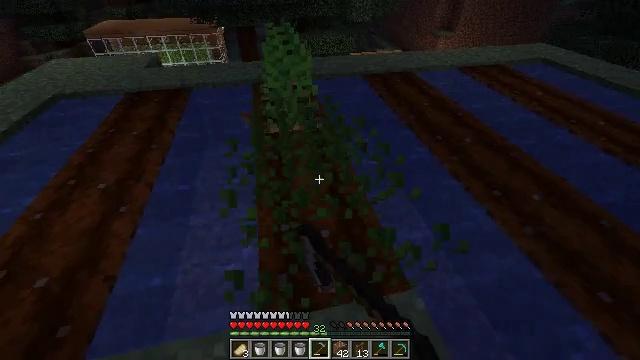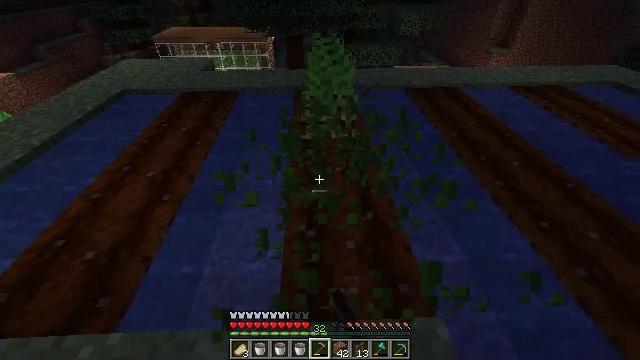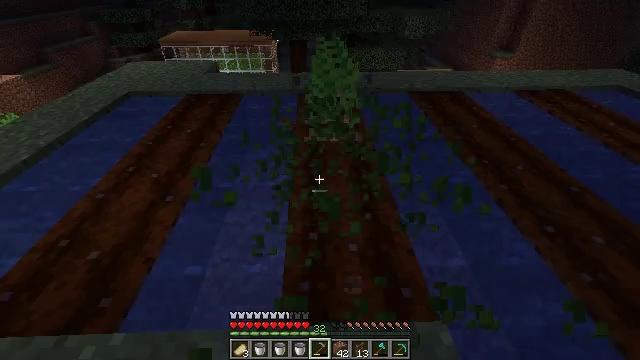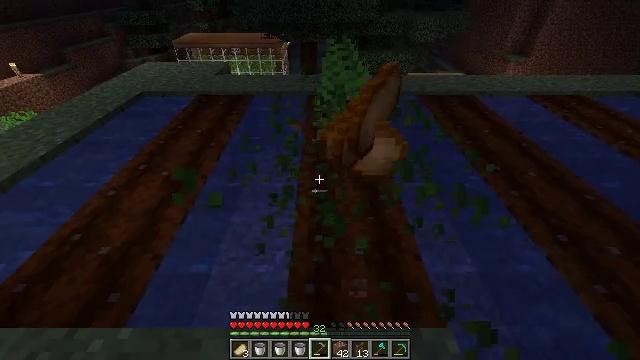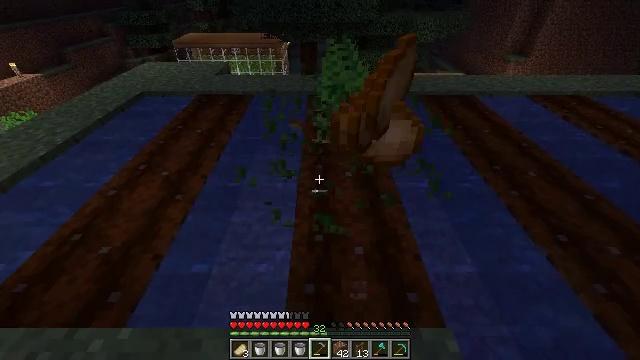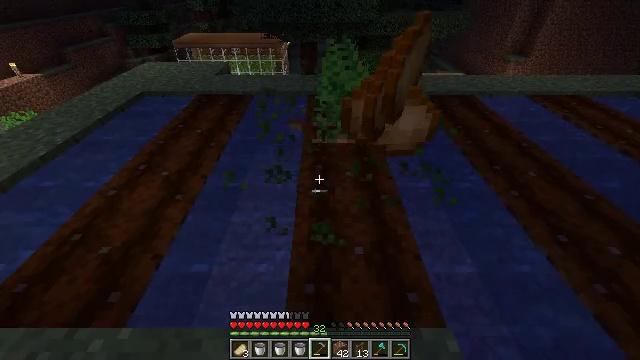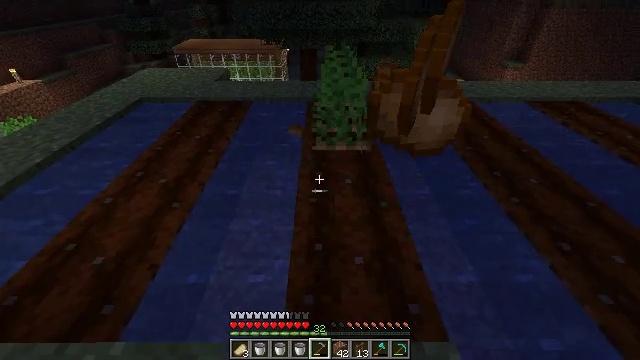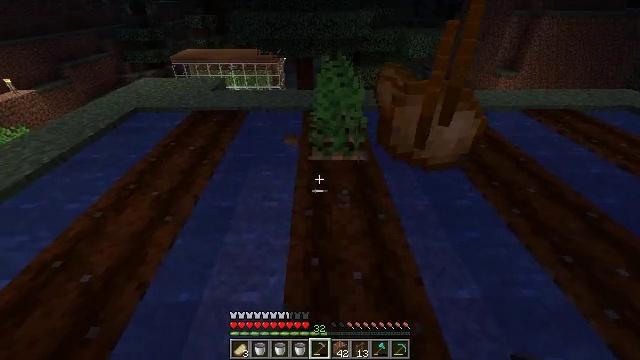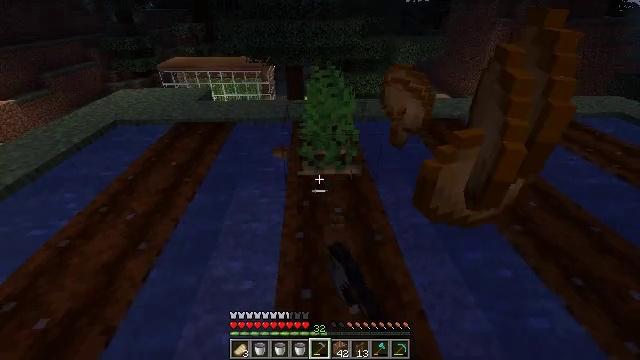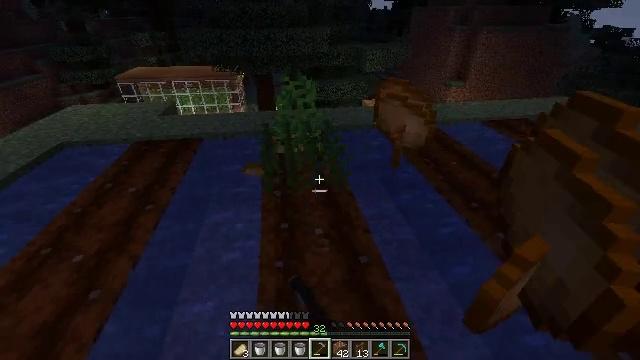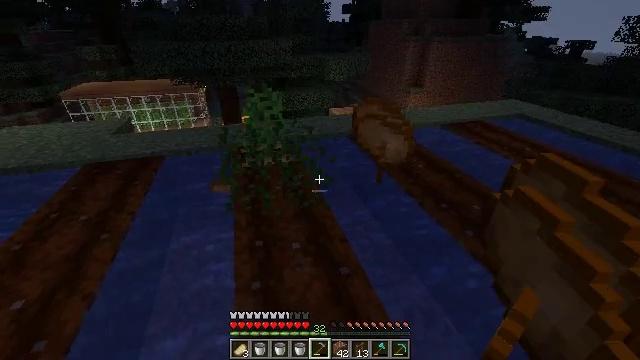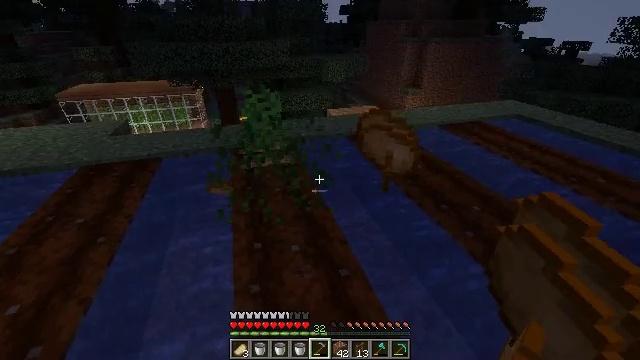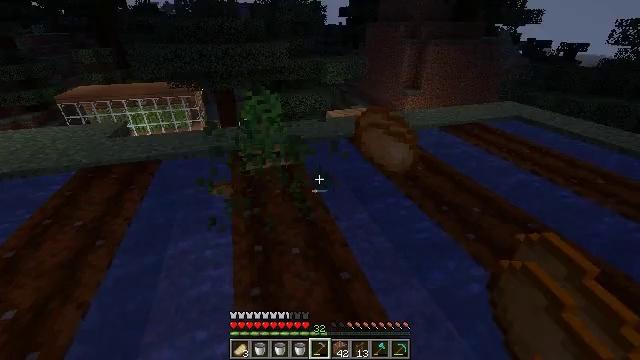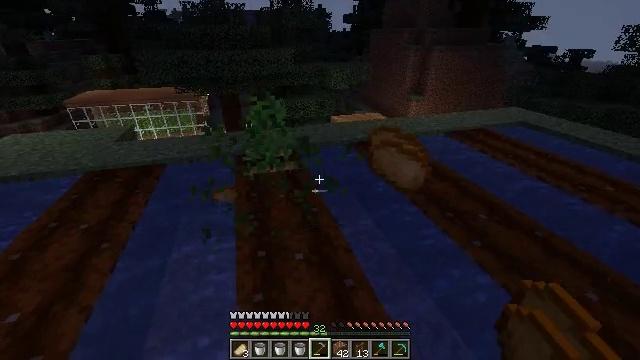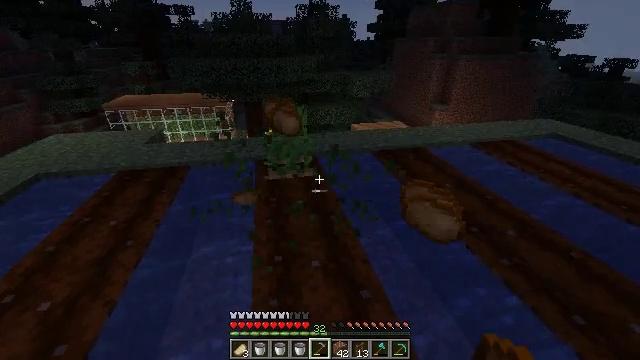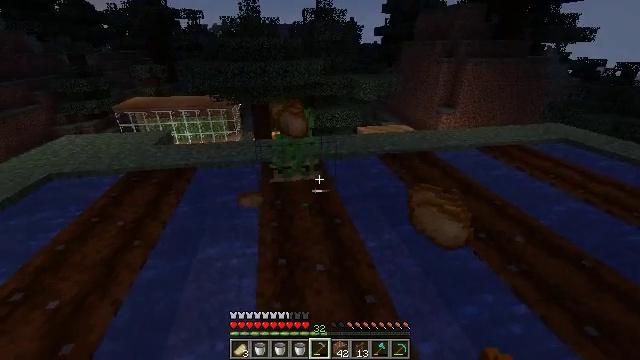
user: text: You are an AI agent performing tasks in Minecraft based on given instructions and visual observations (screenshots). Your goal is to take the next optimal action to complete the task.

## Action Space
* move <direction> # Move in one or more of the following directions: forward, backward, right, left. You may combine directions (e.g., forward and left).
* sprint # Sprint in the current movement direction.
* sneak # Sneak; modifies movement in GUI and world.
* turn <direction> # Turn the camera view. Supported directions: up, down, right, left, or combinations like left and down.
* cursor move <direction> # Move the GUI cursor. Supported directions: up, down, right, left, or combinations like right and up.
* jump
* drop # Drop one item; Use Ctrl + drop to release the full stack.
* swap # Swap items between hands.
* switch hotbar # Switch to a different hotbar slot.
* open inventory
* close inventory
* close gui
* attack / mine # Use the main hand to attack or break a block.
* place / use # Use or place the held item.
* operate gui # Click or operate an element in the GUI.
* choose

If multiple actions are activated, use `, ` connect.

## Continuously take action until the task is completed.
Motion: motion action
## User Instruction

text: Break the potato plant to gather potatoes.
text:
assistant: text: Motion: turn left and up
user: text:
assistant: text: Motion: no_op
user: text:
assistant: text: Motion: turn left
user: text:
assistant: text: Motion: no_op
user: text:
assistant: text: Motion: no_op
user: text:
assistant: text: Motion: move forward, turn up
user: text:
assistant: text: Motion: move forward, turn up, attack / mine
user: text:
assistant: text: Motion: move forward, turn right and up, attack / mine
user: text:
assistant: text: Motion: turn right and up, attack / mine
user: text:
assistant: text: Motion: turn right and up
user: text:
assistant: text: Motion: no_op
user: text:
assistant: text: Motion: no_op
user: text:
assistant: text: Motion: turn up
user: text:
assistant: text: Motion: turn left and up
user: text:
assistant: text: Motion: move forward, turn left
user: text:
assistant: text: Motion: move forward, turn left
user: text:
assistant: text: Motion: move forward, turn left
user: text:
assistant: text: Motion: move forward, turn left, attack / mine
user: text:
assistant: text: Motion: move forward, attack / mine
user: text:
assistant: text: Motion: attack / mine
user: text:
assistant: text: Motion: attack / mine
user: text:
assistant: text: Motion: turn right
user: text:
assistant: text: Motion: no_op